Field crop: maize
Growth stage: 2
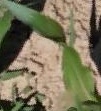
Species: maize